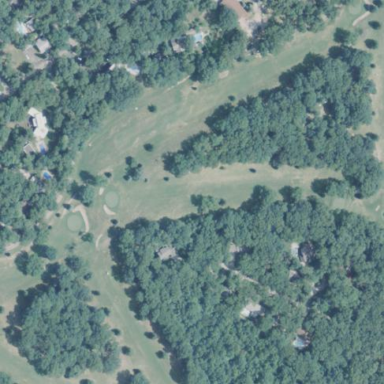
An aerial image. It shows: Golf course surrounded by greenery.